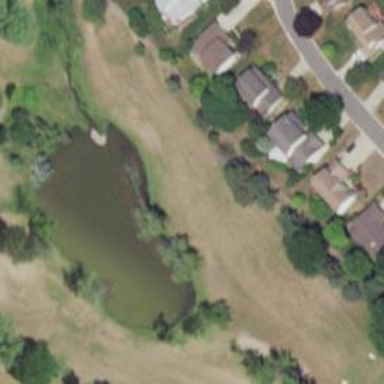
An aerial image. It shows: View of golf hole.